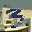
Label: 3